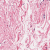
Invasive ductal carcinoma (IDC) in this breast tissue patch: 0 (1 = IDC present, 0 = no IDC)